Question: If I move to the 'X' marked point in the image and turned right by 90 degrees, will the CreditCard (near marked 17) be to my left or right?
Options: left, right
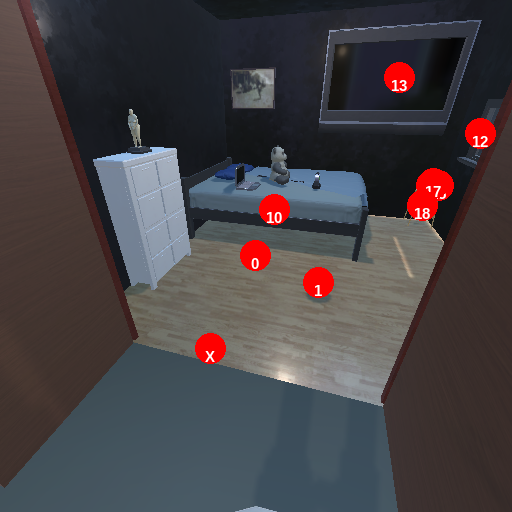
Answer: left